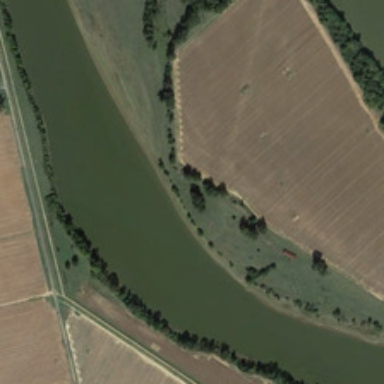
Many green trees and farmlands are in two sides of a curved river .